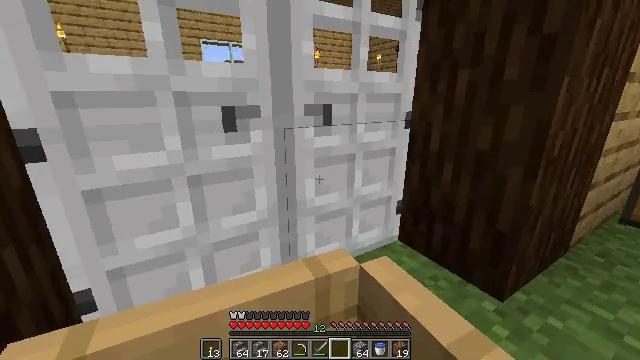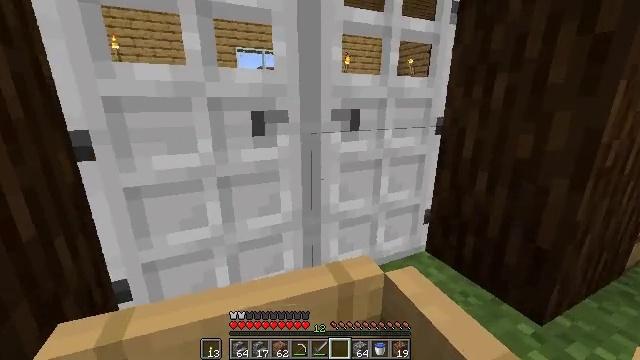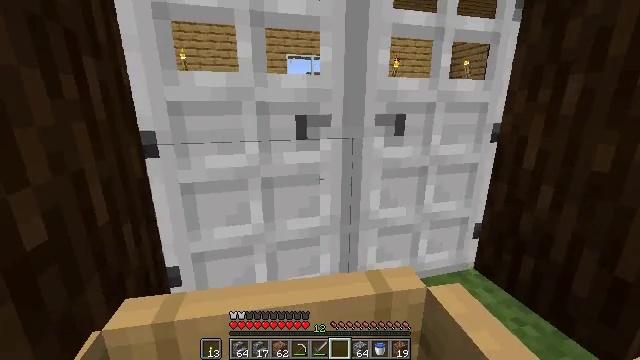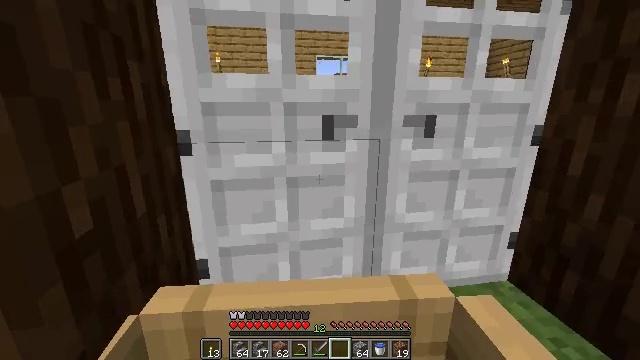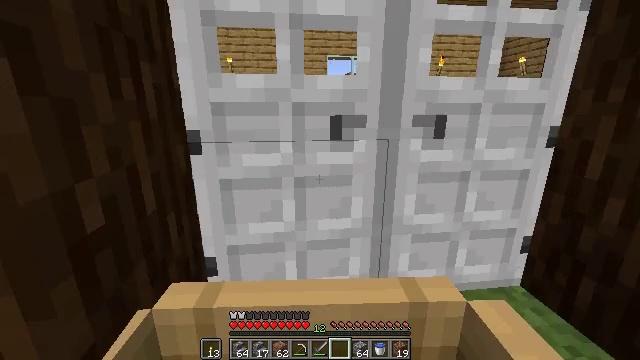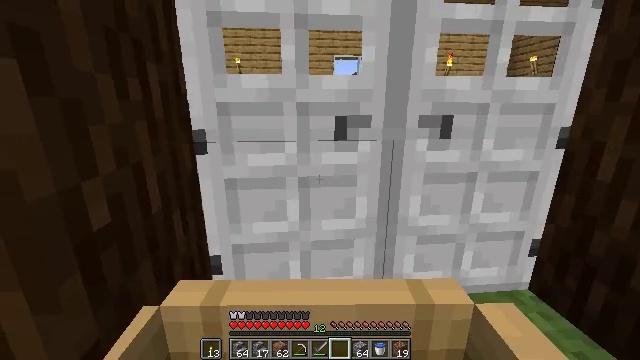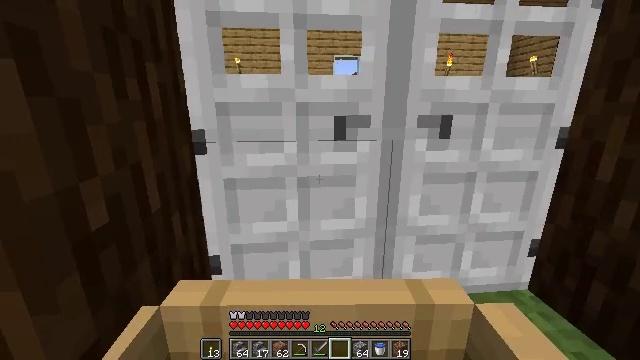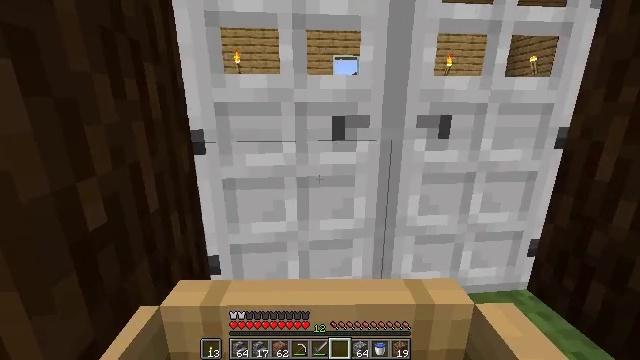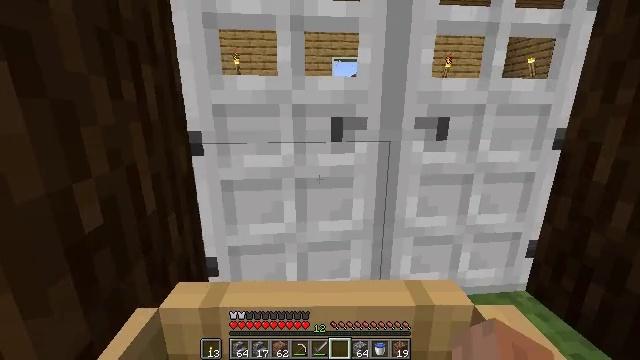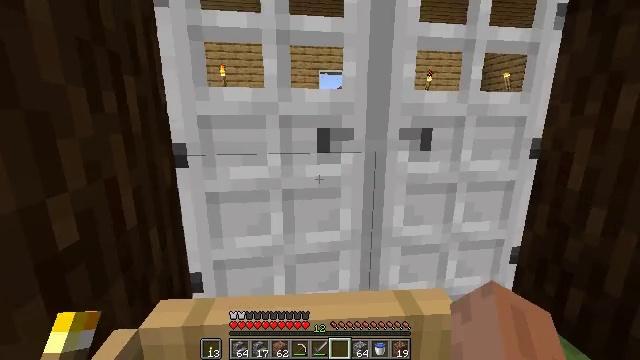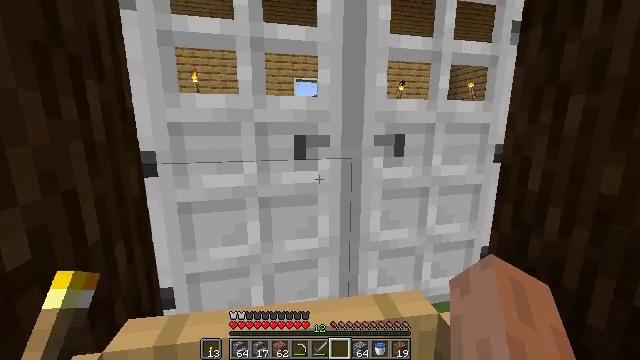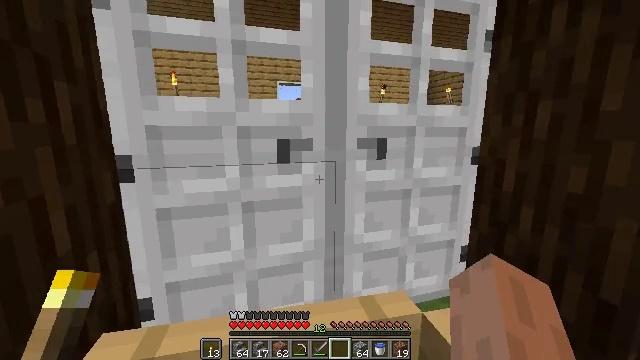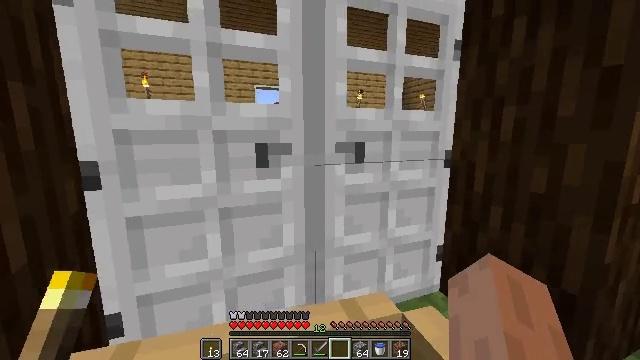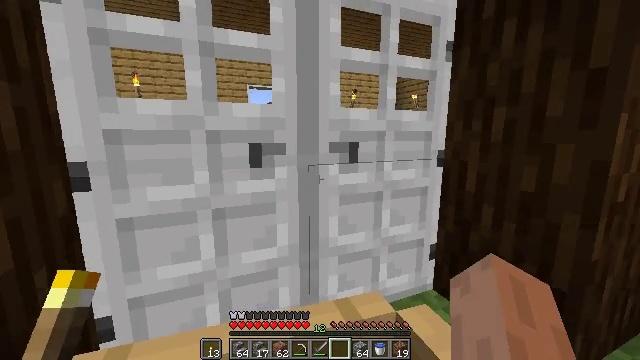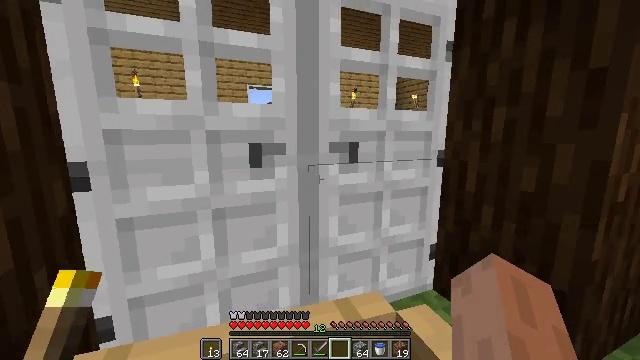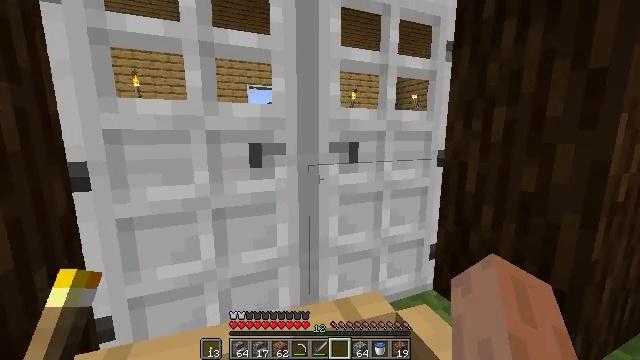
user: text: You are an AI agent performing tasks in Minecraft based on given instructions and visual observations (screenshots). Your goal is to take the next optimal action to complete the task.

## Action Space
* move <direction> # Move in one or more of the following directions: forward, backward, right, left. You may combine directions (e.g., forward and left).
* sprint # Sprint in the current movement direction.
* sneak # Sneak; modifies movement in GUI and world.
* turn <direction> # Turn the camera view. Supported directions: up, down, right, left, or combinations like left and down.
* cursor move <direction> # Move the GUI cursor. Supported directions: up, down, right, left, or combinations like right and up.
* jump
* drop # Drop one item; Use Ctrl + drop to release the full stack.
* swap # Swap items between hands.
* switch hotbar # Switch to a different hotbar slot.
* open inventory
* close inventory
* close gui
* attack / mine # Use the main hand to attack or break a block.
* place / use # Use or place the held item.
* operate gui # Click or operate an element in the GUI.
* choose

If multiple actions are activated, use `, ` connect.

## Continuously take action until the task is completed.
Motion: motion action
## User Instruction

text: Left click on the iron door to break it.
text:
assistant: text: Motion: move forward, turn left and up
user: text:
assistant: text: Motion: move forward, turn left
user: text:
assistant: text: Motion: move forward, turn left
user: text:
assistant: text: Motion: move forward, turn left
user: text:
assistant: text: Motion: move forward, turn left
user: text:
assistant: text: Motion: no_op
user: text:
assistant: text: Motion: no_op
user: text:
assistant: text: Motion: no_op
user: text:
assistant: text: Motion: turn right and up
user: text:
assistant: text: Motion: turn right and up
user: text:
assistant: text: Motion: turn right
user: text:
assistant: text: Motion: turn right
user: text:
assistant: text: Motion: turn right
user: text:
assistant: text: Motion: no_op
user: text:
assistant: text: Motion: move right
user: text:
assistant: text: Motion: move right
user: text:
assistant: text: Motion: move right
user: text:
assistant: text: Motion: move right
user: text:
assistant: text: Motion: no_op
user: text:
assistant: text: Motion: turn left
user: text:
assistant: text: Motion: turn left
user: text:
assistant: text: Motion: turn left
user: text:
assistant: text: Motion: turn left
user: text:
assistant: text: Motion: turn left
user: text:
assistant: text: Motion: turn left
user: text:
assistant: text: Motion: turn left
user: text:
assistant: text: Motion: no_op
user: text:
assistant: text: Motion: move forward
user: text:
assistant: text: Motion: move forward
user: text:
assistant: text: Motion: move forward